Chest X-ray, AP view. Patient: 72 years old, sex M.
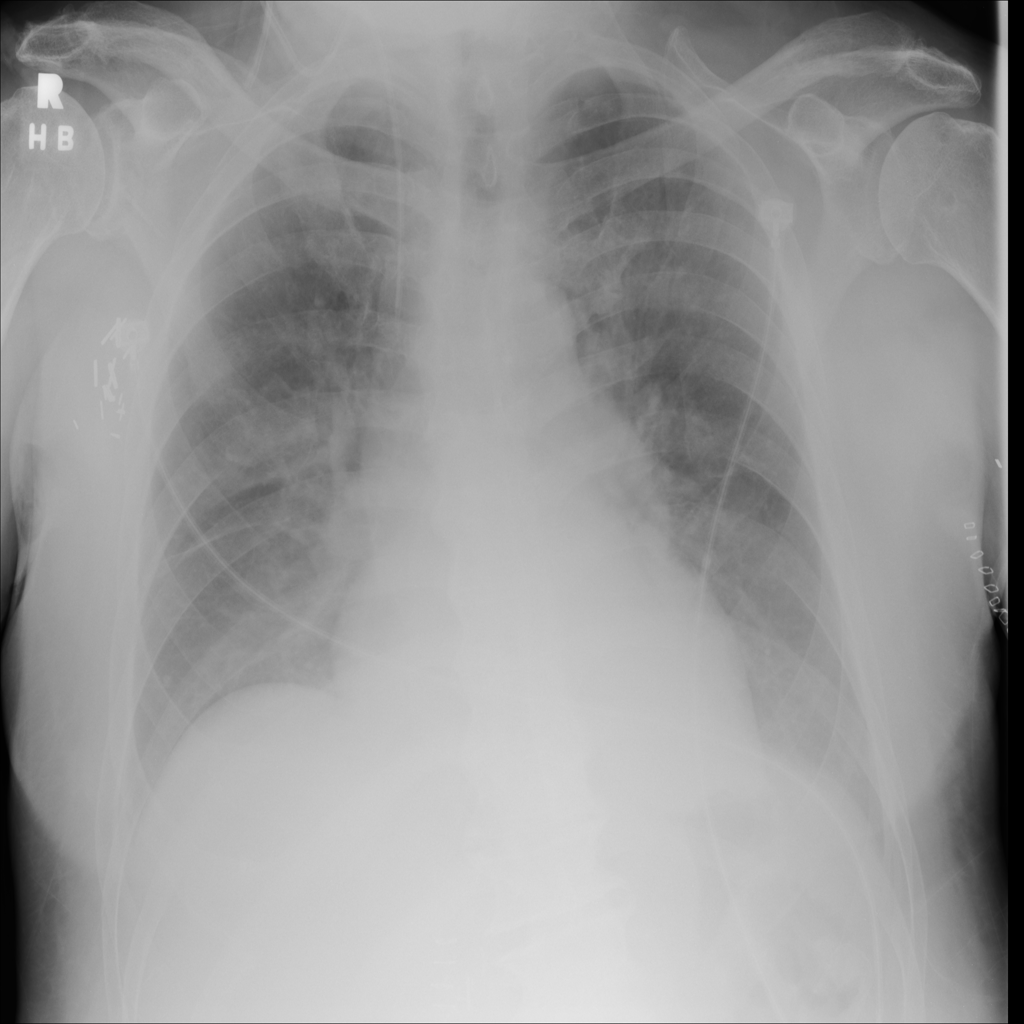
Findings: No Finding